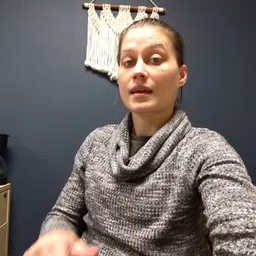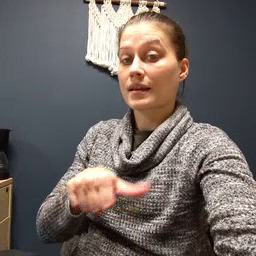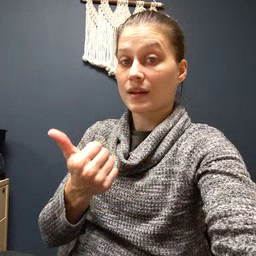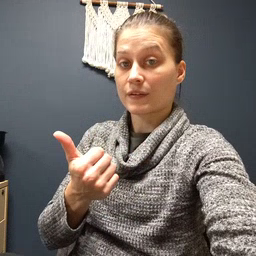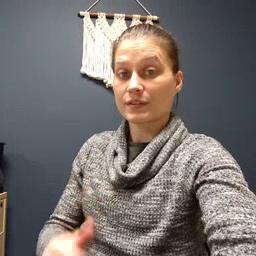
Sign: another